Question: '''
<!doctype html>
<html lang="en">
<head>
<meta charset="utf-8">
</head>
<body>
<input type="checkbox" name="check" style="display:none;" value="check1" id="ch1">
<label for="ch1">check1</label>
<input type="checkbox" name="check" style="display:none;" value="check2" id="ch2">
<label for="ch2">check2</label>
</body>
</html>
<script src="http://code.jquery.com/jquery-1.10.2.js"></script>
<script>
function showValues() {
alert(this.value);
}
$( "input[type='checkbox']" ).on( "click", showValues );
</script>
'''
it work like below picture in ie10 when you click the "check1" text

but it not working in ie8
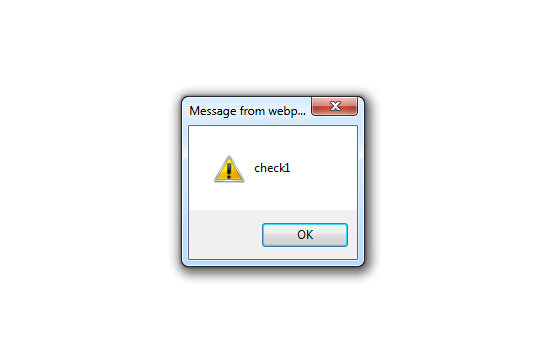
Answer: Move the '<script>' tags inside the '<body>'.
I think you want to register your clicks on the labels instead of the checkboxes too (since you are not actually displaying the checkboxes). Try this:
'''
function showValues() {
alert($("#"+$(this).attr("for")).val());
}
$("label").on("click", showValues);
'''